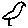
Label: bird